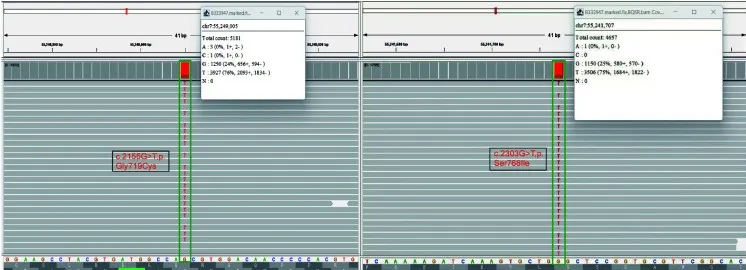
Identification of p. G719X (c.2155G>T) in EGFR exon 18 and p. S768I (c.2303G>T) in exon 20 by next-generation sequencing.
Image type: pathology (immunostaining)